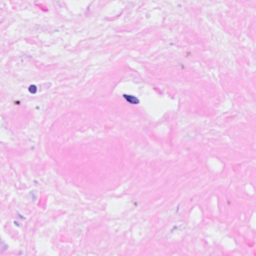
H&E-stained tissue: Breast